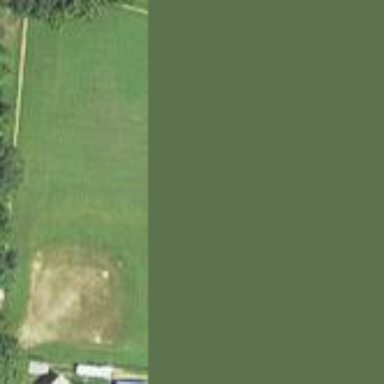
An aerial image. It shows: Softball pitch for leisure land activities.